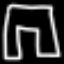
Label: pants